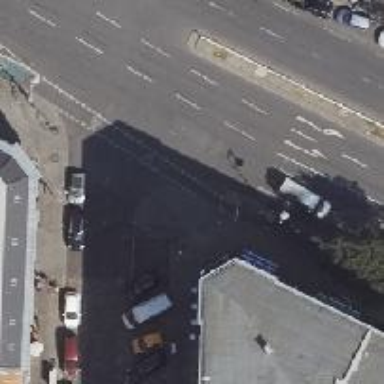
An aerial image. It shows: Asphalt parking lane.